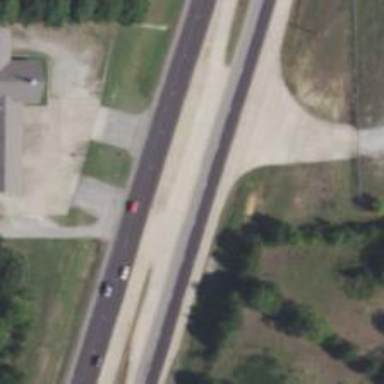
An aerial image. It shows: Trunk link highway.